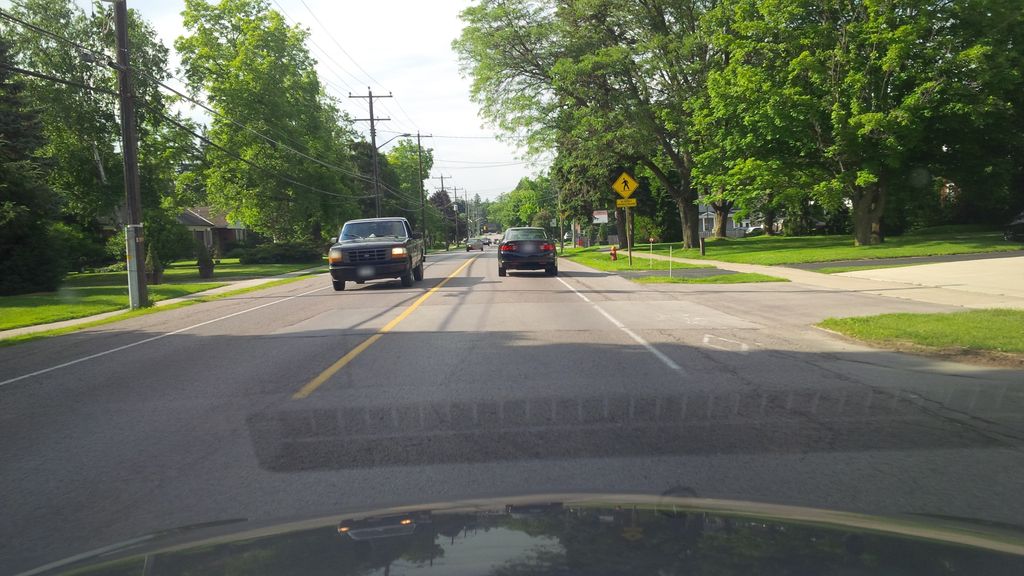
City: hamilton